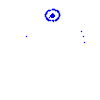
Particle: kaon